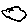
Label: cloud